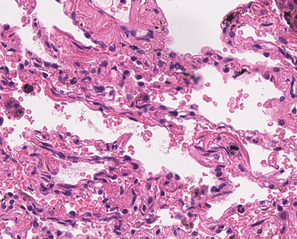
Tumor epithelial tissue: no
Tumor-associated stroma tissue: no
Normal tissue: yes